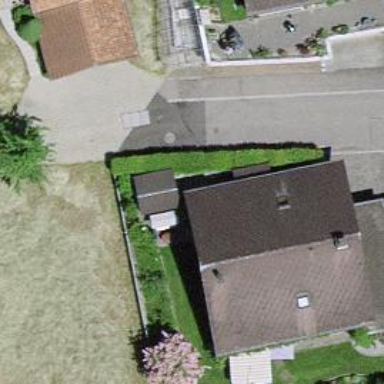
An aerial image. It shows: Residential building.